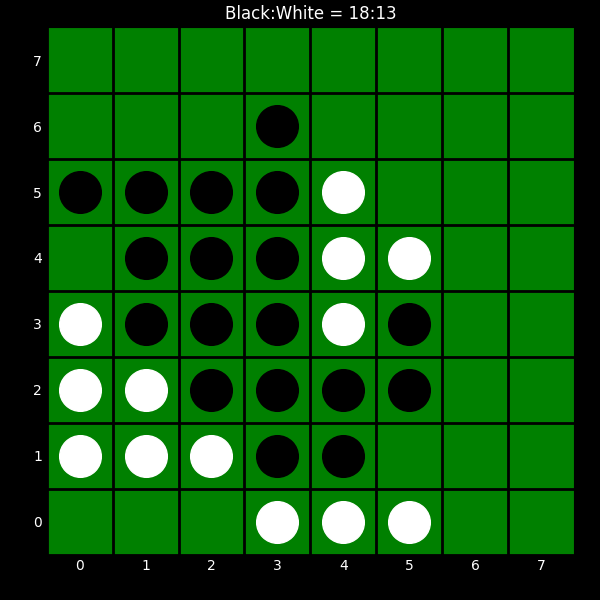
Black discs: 18
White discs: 13